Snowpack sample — Buffalo Mountain, Silverthorne, Colorado, USA (1/25/25, 10:11 AM MST)
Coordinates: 39.6222, -106.1139
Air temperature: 22 °F
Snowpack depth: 110 cm
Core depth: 20 cm
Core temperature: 48.2 °F
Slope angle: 12°, slope face: 102°
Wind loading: high
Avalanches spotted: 0
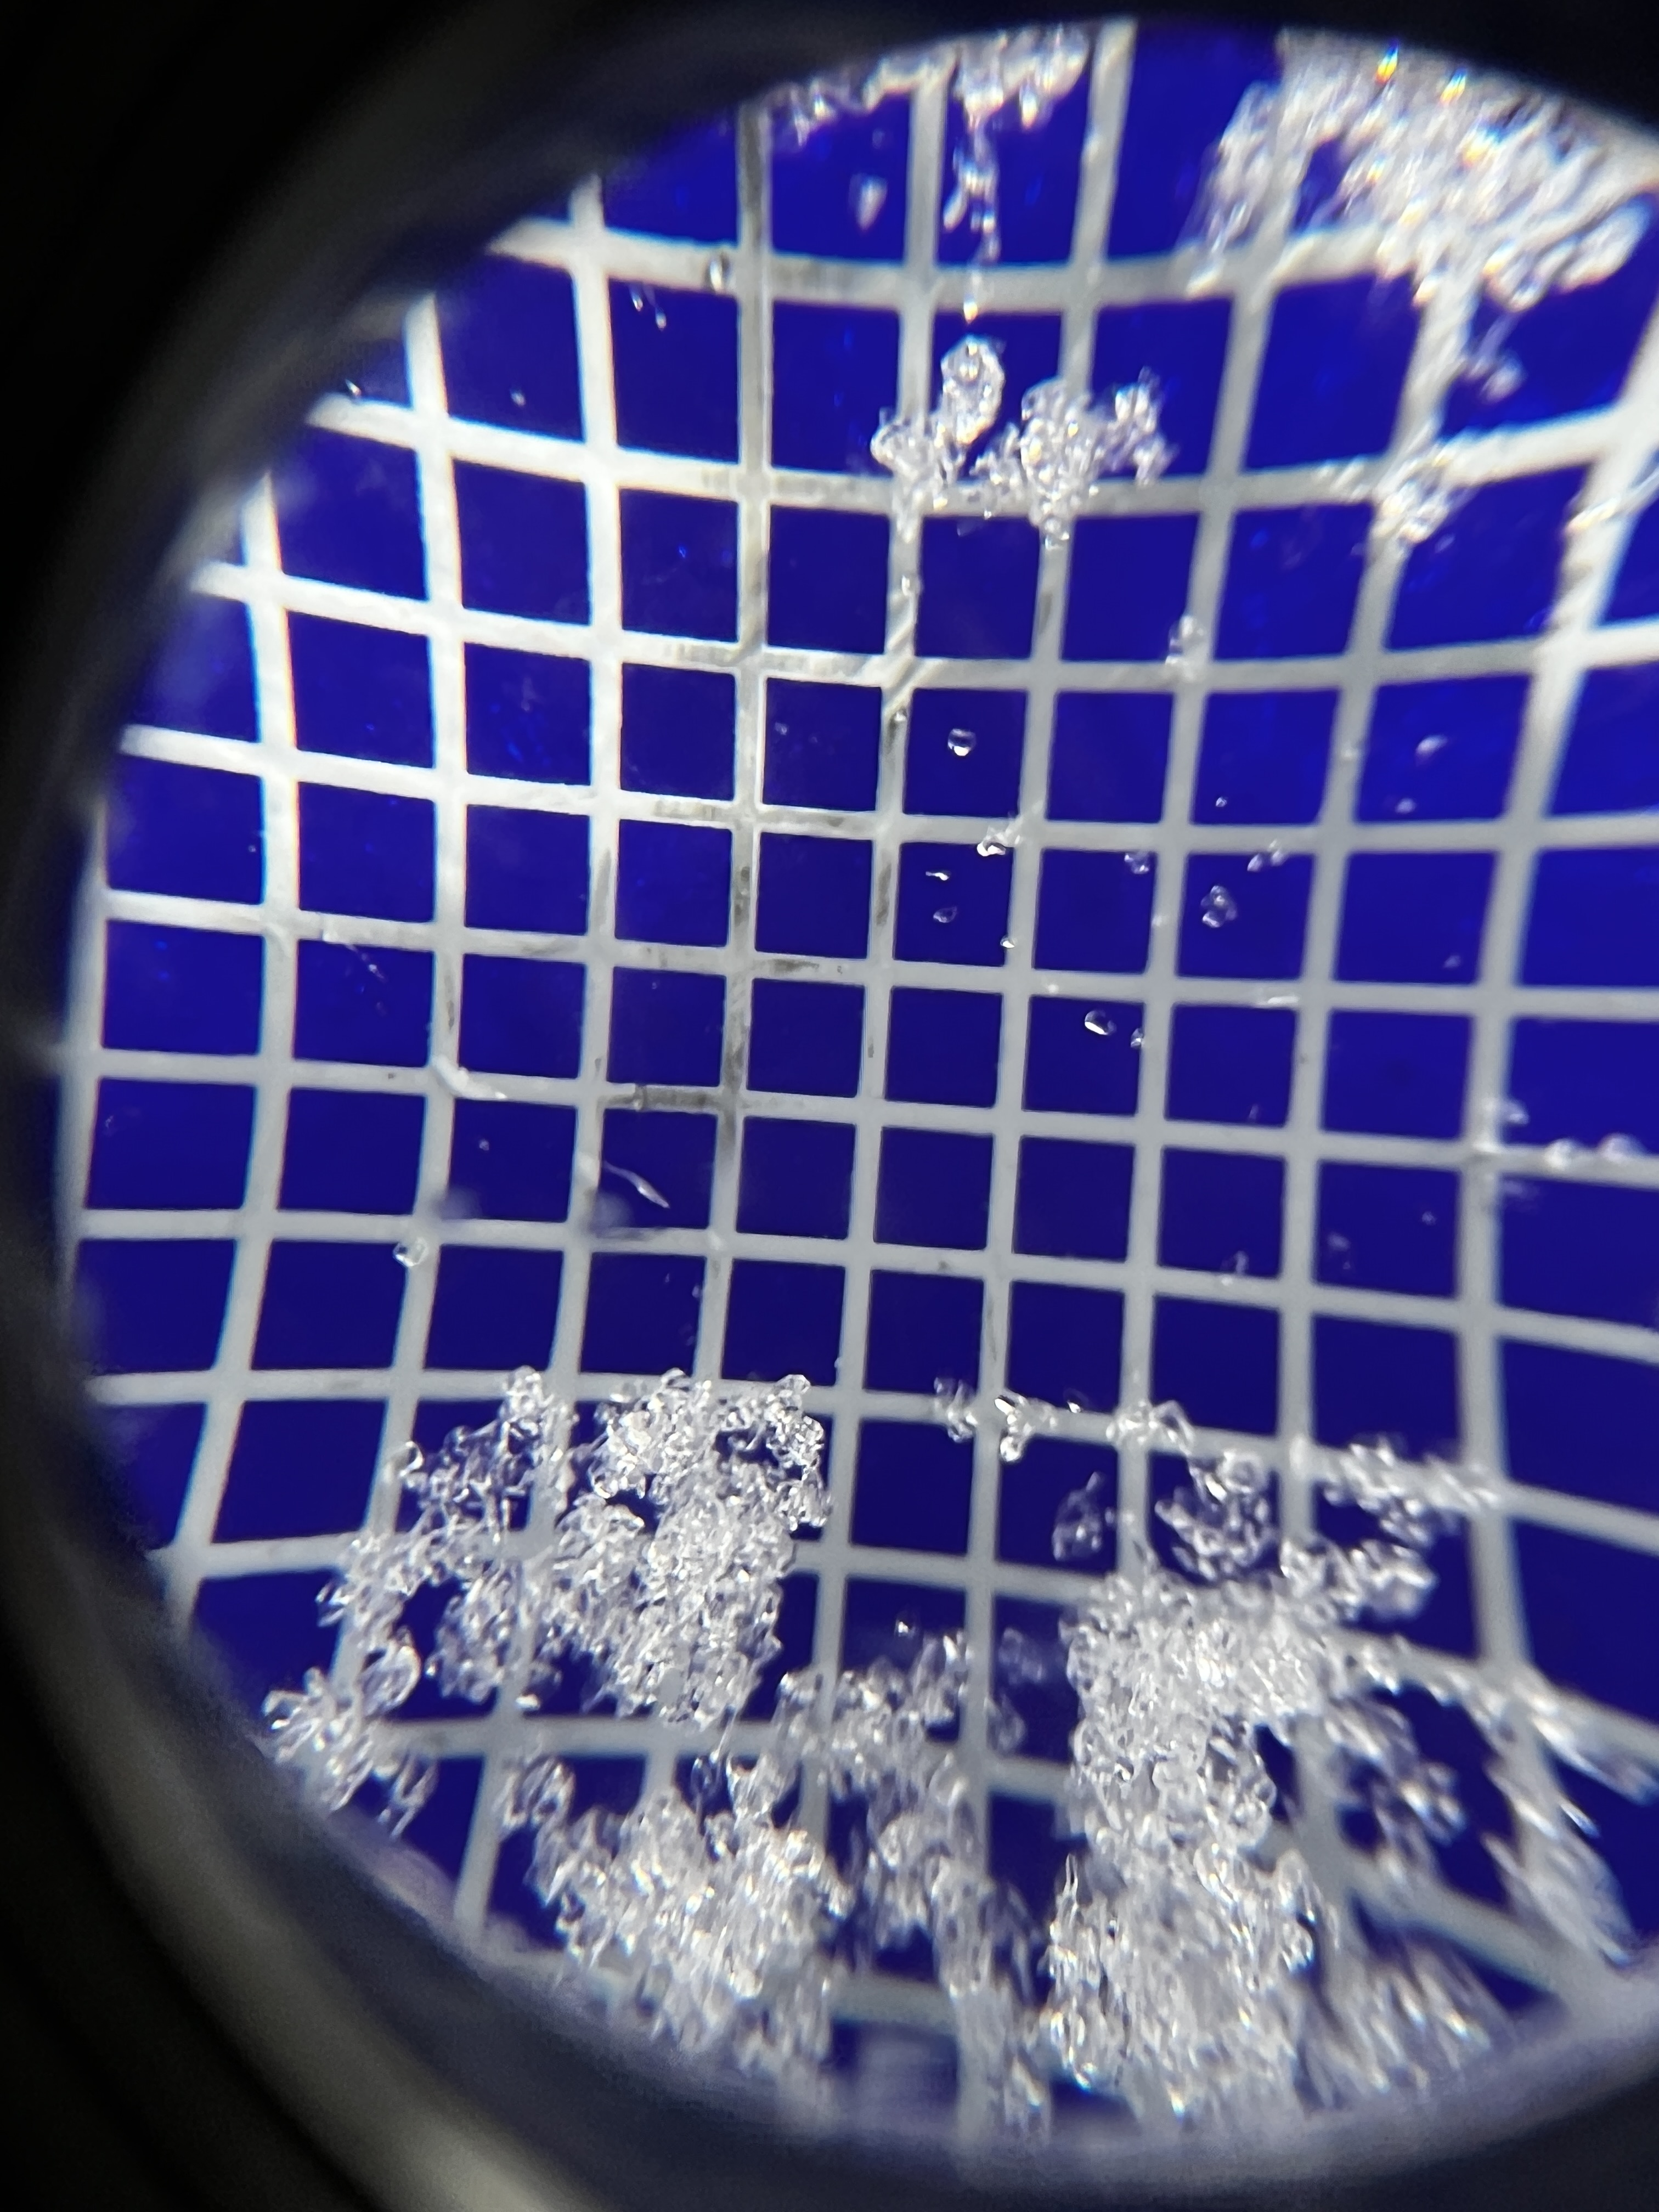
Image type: magnified_profile
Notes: No avalanches nearby, collected on the outskirts of a fire break 15 meters from the treeline, on way to Buffalo and Red Mountain